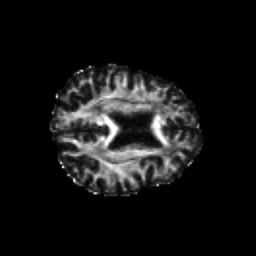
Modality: FA
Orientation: axial
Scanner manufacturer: siemens
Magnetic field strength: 3 T
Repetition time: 6.8 s
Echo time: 0.093 s